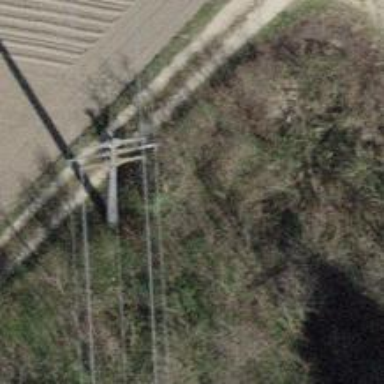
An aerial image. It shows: Power line is depicted.